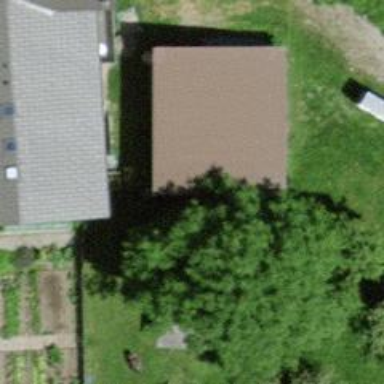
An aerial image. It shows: Shed.